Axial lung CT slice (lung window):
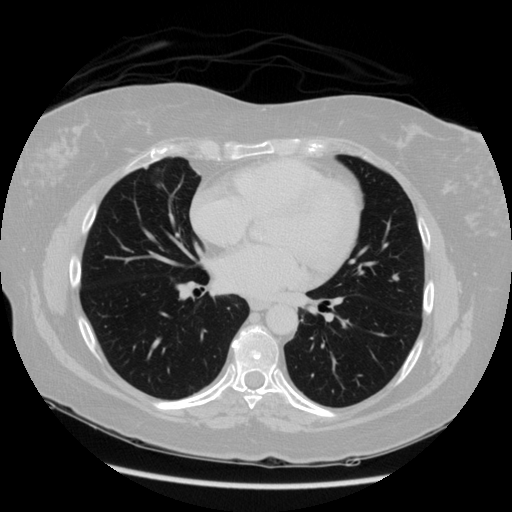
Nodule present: yes
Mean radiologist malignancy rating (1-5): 2